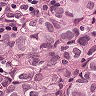
Metastatic tissue present: yes